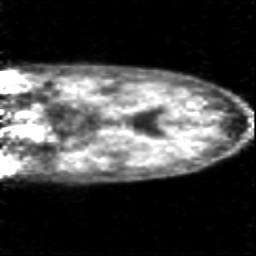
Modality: PET
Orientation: coronal
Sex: female
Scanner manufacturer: siemens